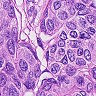
Metastatic tissue present: yes